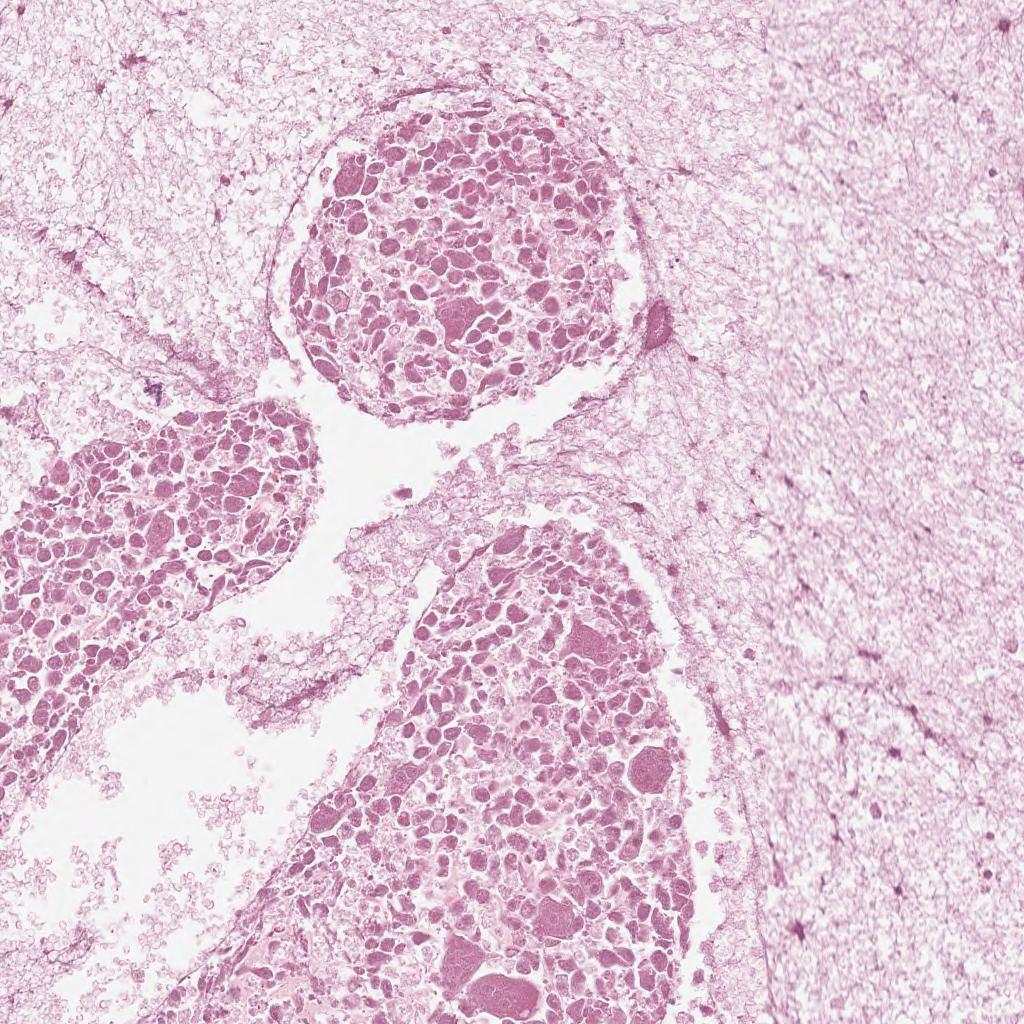
Label: Non-Viable-Tumor